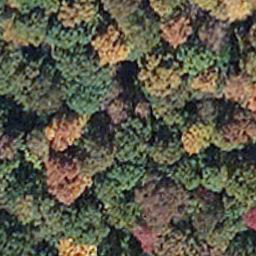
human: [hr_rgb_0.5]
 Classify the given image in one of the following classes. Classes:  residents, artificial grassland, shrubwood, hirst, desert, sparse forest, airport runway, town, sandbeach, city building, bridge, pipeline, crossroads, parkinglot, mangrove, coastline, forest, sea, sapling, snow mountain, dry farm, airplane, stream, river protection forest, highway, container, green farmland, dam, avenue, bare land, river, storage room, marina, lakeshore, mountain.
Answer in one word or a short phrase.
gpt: mangrove